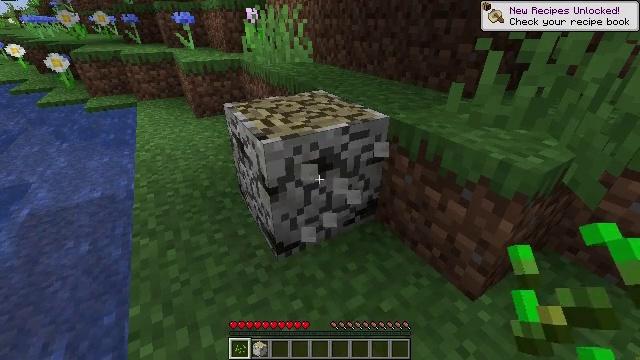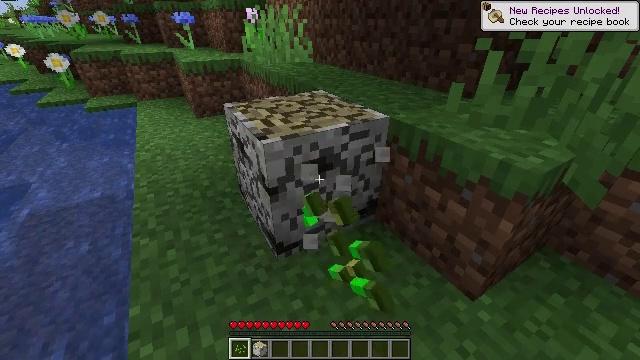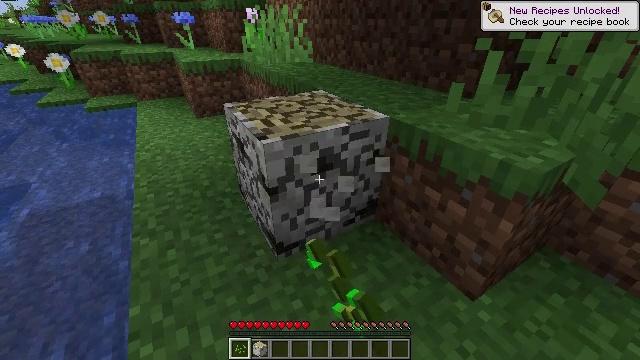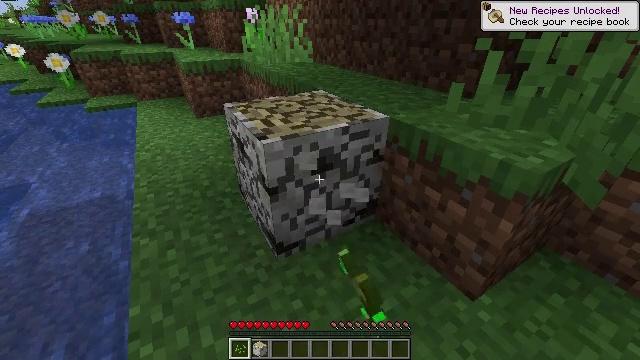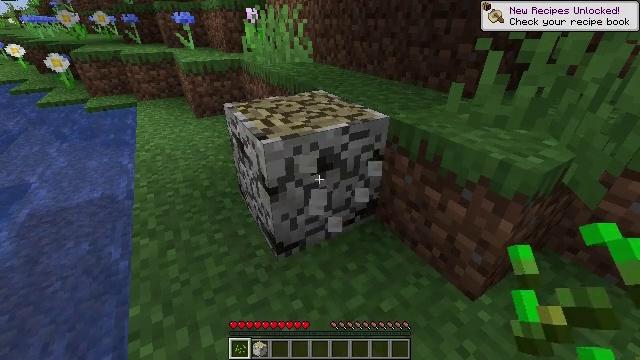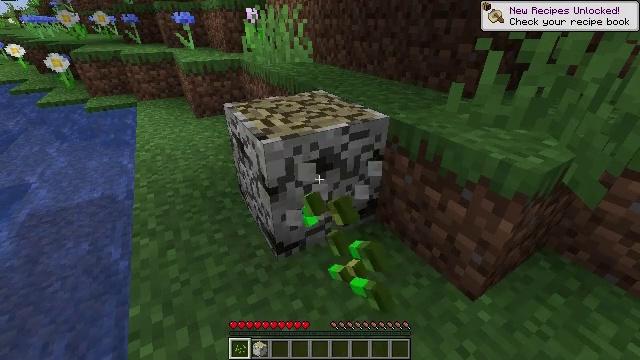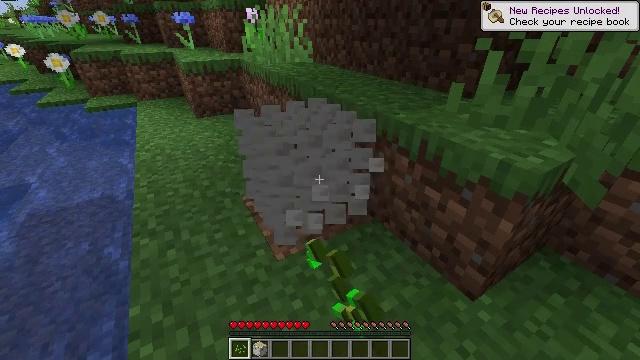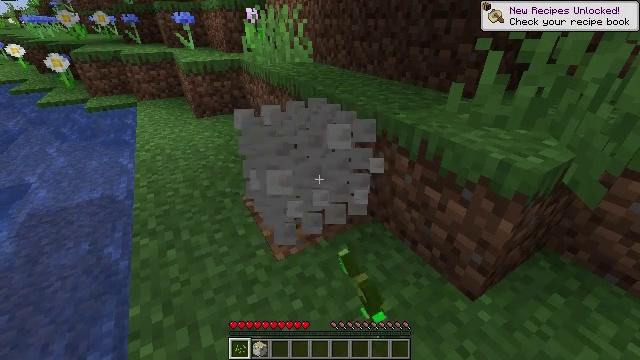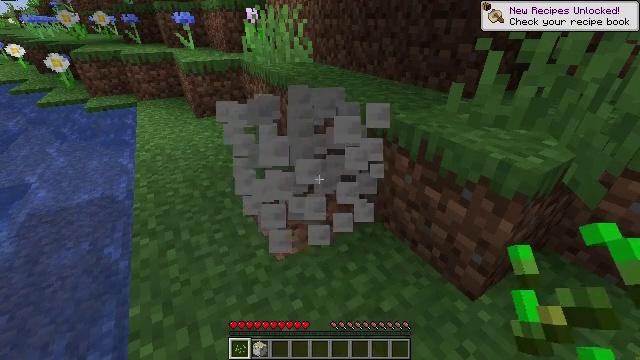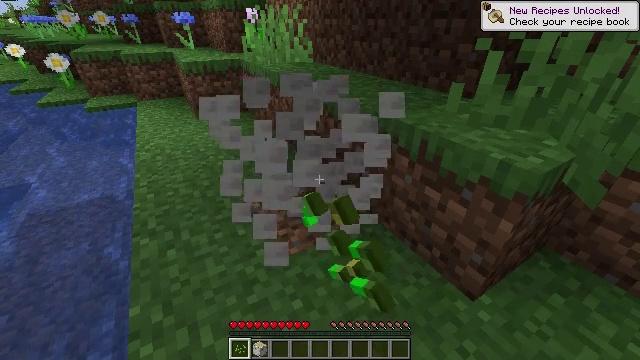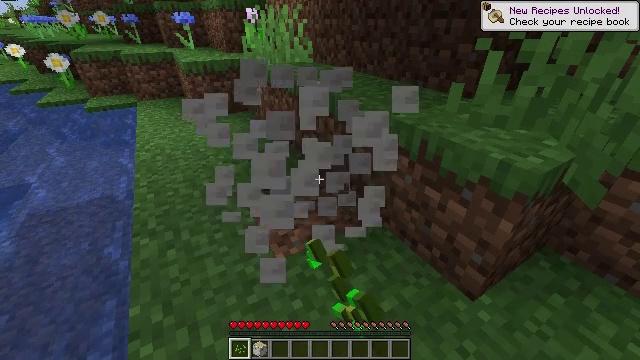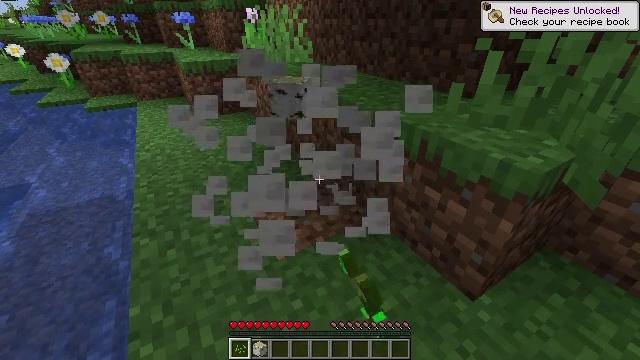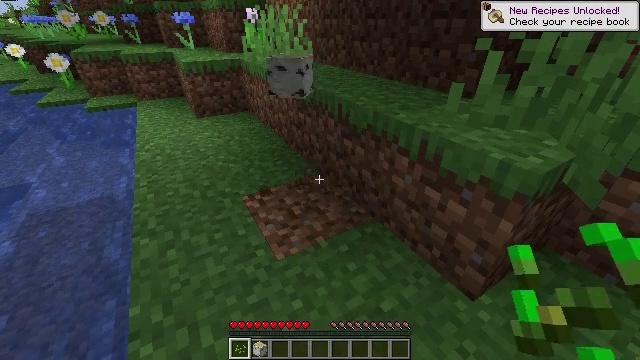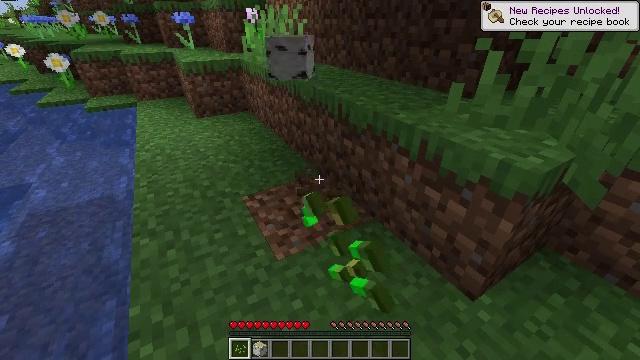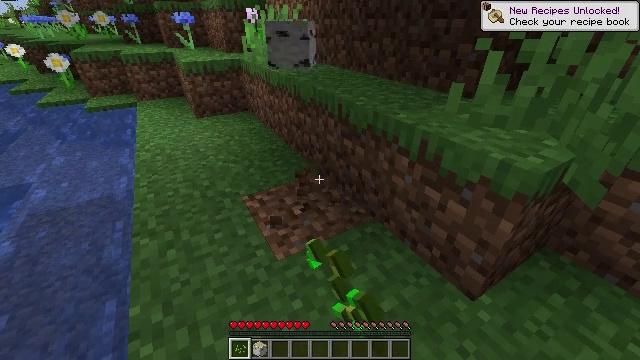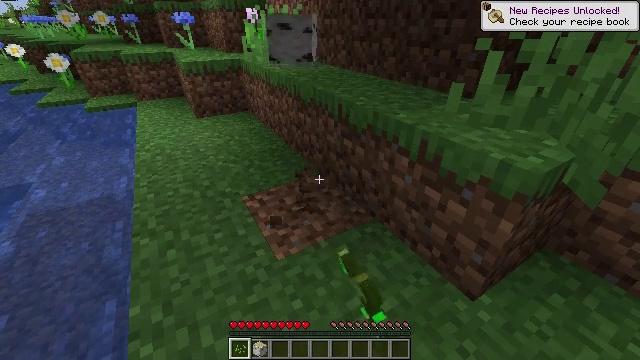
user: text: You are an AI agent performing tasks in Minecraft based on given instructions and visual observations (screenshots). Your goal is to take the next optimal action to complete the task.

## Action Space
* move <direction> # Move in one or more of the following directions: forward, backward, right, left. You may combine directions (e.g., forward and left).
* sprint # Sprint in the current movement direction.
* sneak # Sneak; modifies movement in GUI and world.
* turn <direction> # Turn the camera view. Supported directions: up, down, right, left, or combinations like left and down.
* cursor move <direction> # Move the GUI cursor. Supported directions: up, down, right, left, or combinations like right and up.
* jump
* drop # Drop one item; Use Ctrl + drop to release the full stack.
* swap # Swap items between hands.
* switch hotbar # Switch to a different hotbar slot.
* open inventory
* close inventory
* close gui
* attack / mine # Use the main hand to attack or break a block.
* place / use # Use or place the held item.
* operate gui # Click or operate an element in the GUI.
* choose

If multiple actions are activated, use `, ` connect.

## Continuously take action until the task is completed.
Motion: motion action
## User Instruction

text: Collect birch leaves from the tree.
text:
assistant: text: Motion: attack / mine
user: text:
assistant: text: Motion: attack / mine
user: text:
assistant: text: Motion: attack / mine
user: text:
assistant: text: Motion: attack / mine
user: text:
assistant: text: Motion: attack / mine
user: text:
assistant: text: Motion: attack / mine
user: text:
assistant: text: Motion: attack / mine
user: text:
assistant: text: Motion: attack / mine
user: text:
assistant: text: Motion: attack / mine
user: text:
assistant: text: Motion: attack / mine
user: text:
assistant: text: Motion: attack / mine
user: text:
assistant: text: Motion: attack / mine
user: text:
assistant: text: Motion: attack / mine
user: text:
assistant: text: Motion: attack / mine
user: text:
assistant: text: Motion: attack / mine
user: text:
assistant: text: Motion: attack / mine
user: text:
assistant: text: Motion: attack / mine
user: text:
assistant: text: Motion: attack / mine
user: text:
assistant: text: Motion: attack / mine
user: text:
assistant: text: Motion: no_op
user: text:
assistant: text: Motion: no_op
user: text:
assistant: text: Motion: no_op
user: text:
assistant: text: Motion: no_op
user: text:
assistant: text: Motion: no_op
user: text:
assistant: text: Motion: no_op
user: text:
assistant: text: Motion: no_op
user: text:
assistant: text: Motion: no_op
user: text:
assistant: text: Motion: no_op
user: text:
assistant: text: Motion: no_op
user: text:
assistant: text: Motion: no_op